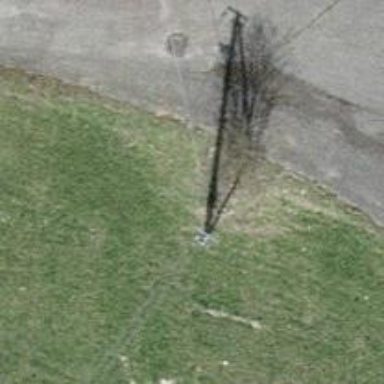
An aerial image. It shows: Power pole.